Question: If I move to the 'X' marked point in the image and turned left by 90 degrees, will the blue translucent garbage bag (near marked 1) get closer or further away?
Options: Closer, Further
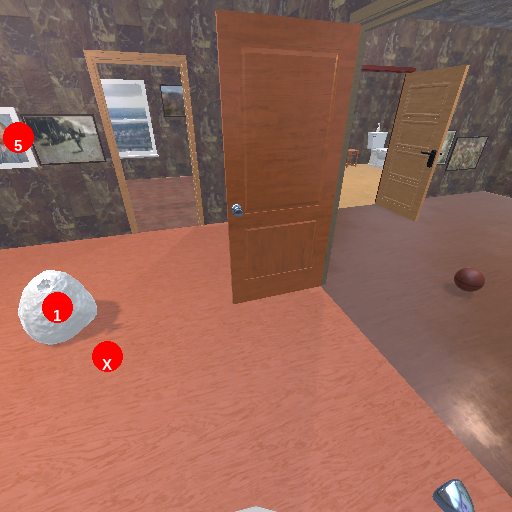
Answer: Closer